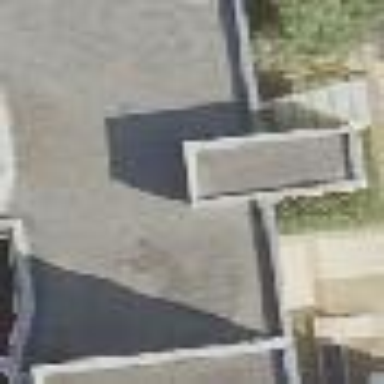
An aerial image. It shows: Apartment building with flat roof.